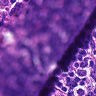
Metastatic tissue present: no